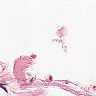
Metastatic tissue present: no